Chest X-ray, PA view. Patient: 60 years old, sex F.
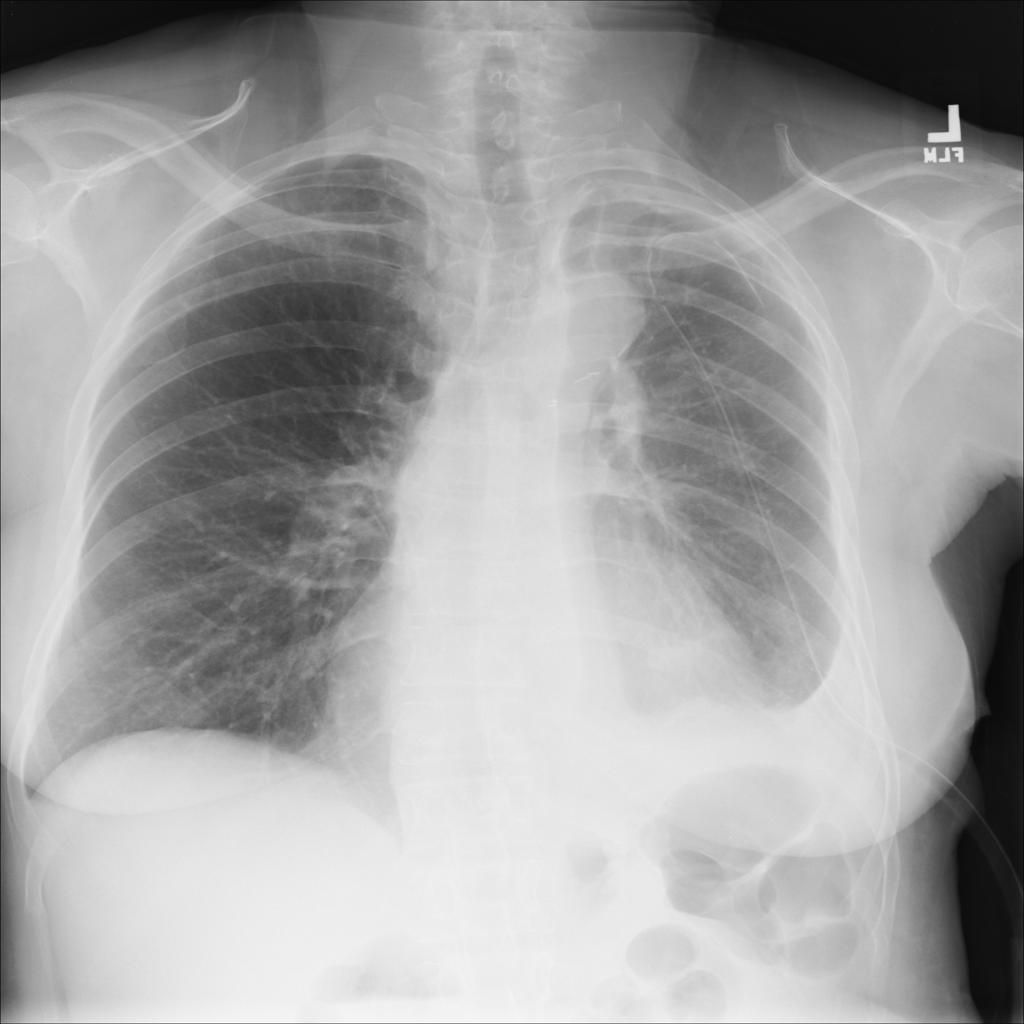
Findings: Effusion